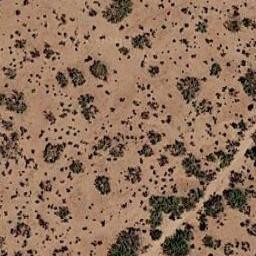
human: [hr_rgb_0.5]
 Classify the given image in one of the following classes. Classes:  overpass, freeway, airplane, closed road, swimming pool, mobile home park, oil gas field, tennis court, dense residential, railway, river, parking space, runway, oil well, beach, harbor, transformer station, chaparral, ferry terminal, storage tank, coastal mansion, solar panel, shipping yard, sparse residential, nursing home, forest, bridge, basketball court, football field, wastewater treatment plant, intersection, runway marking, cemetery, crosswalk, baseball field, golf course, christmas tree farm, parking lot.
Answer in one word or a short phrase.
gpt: chaparral